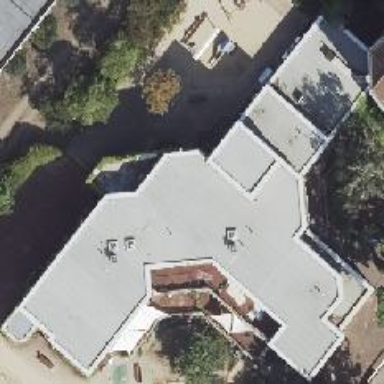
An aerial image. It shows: Kindergarten building.